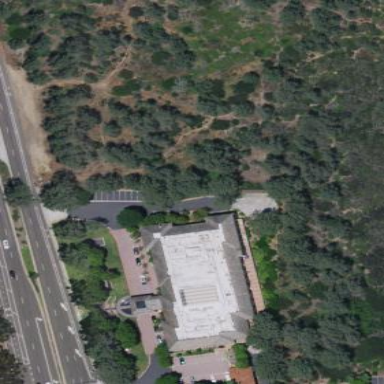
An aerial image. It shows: Office building.